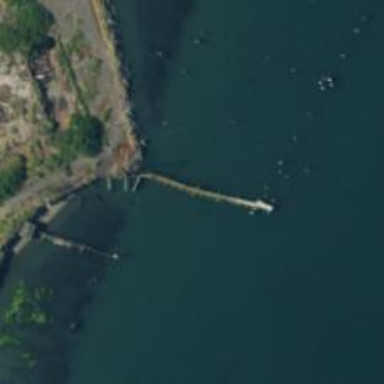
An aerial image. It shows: Pier that has been ruined.